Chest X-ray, AP view. Patient: 48 years old, sex F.
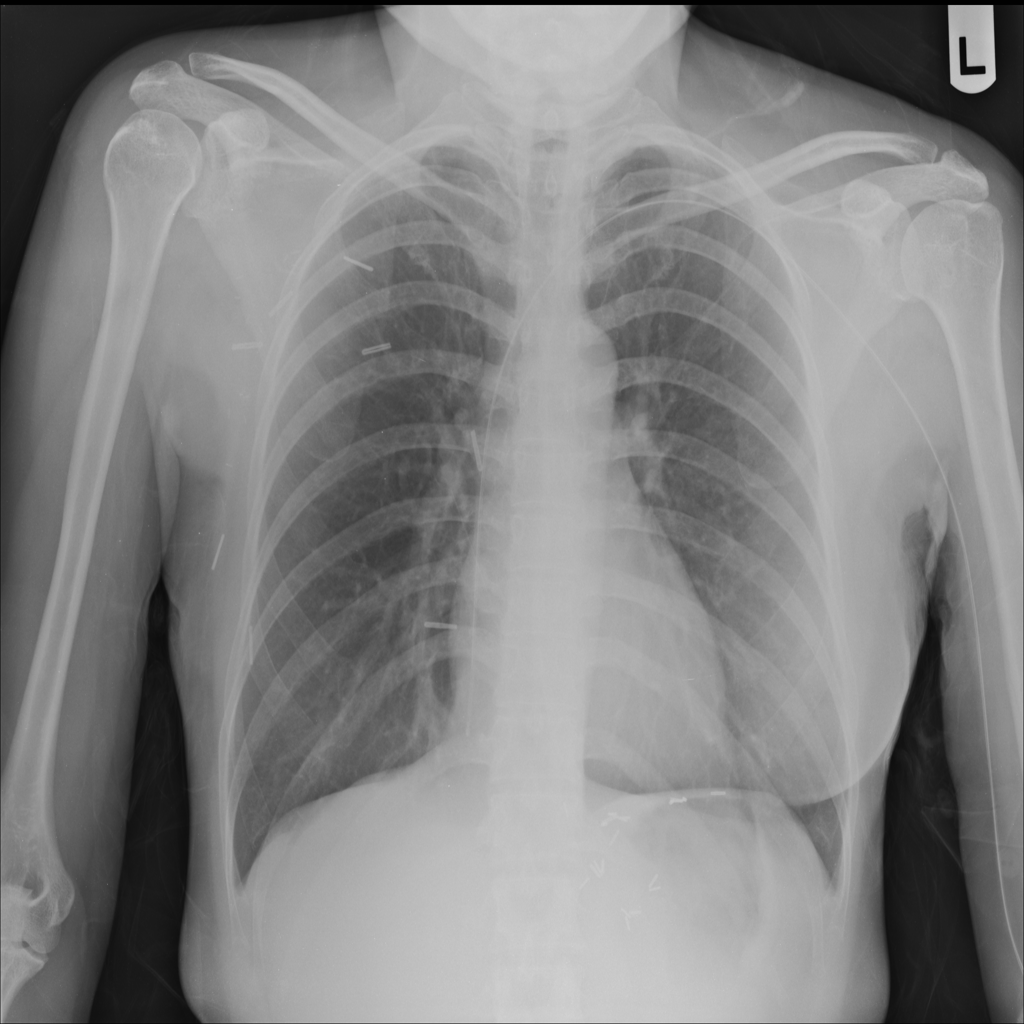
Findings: No Finding